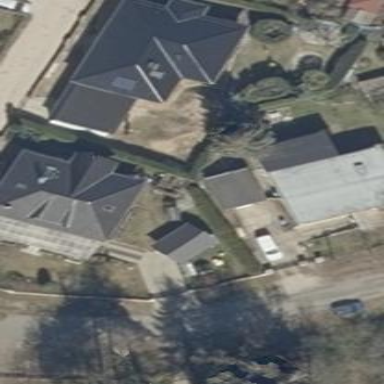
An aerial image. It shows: Hipped roof house.